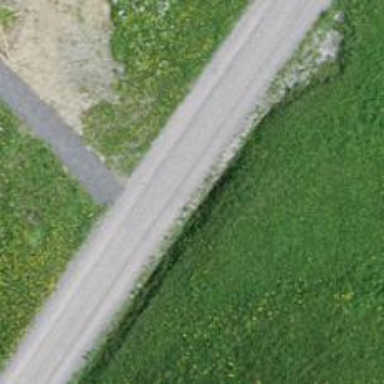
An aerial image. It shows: Grass path.